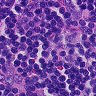
Metastatic tissue present: no